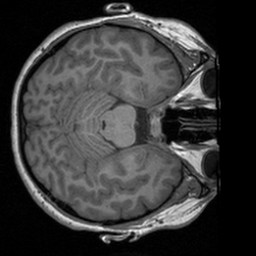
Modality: T1w
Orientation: axial
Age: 23
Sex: female
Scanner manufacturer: siemens
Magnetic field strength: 3 T
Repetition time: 1.9 s
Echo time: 0.00226 s